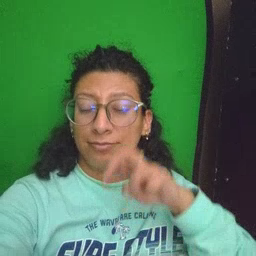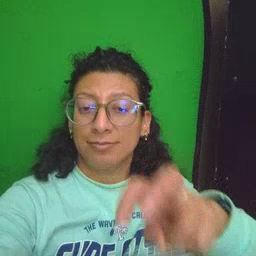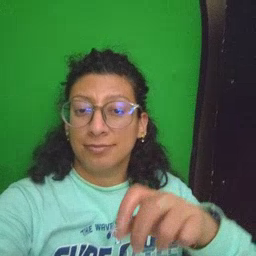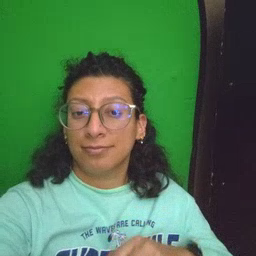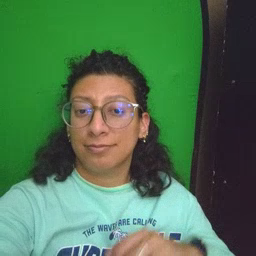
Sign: ride